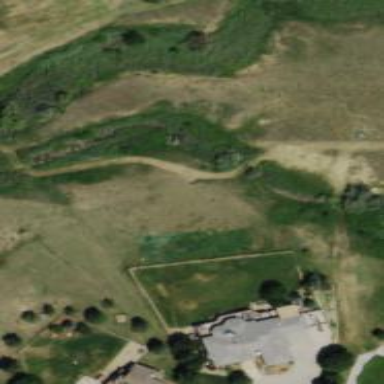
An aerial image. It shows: Bridleway.